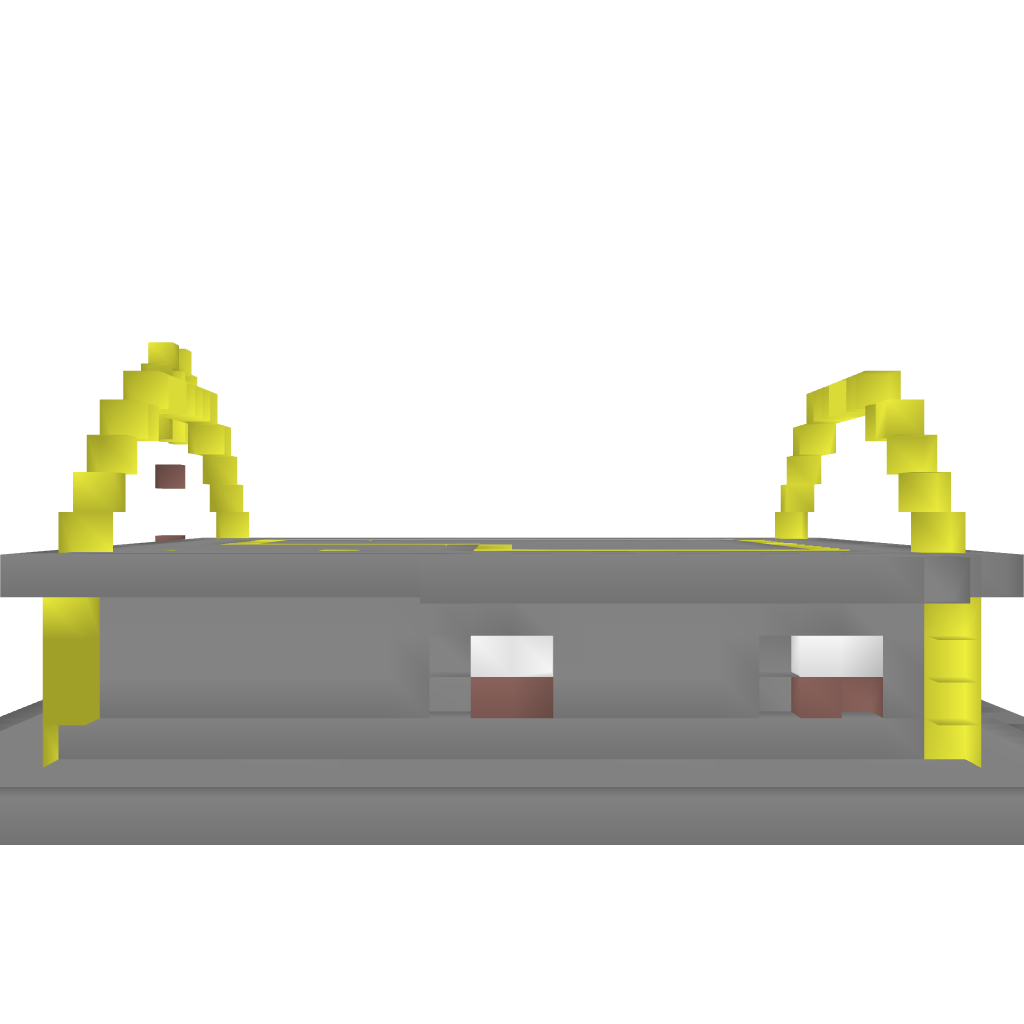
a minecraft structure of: Classic McDonalds good quality